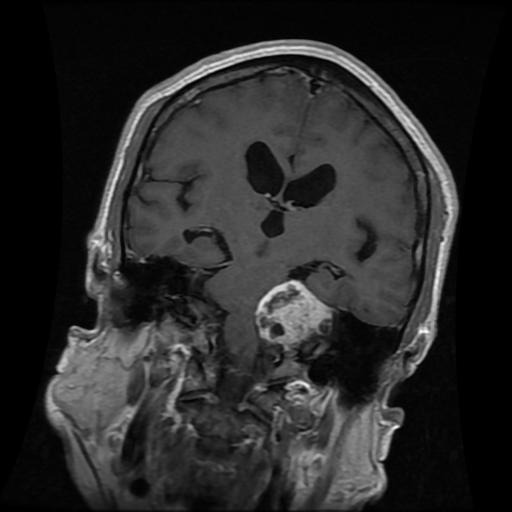
Label: meningioma